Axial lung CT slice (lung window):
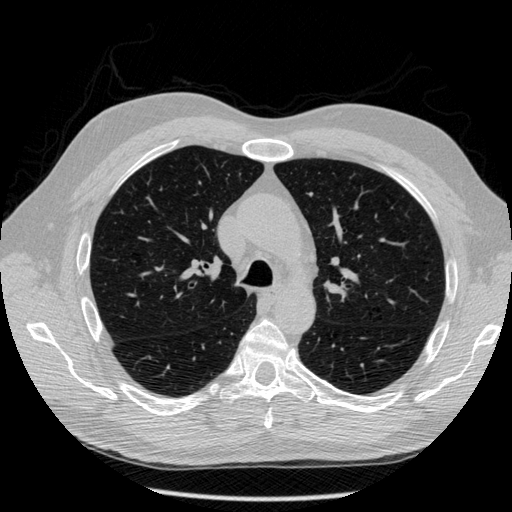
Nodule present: no